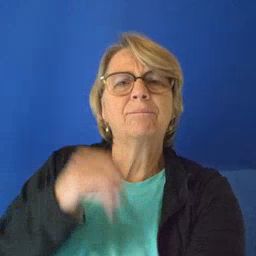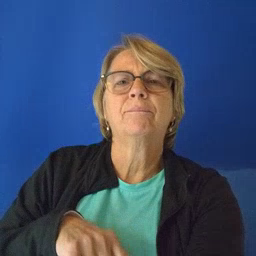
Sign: if